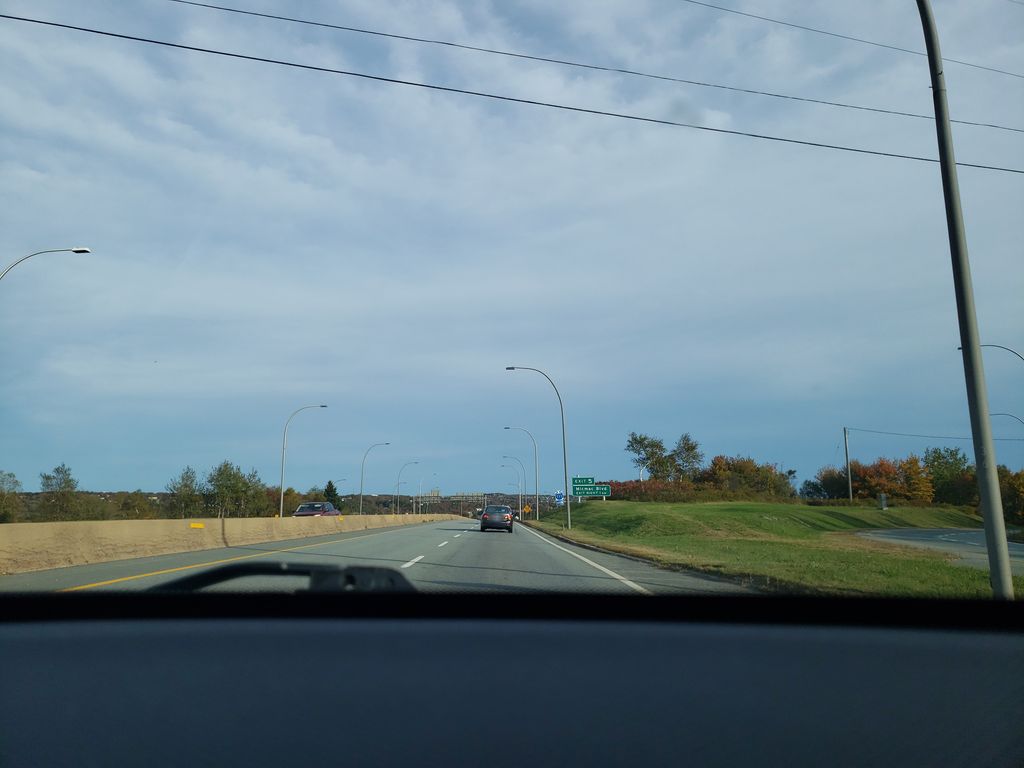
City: halifax